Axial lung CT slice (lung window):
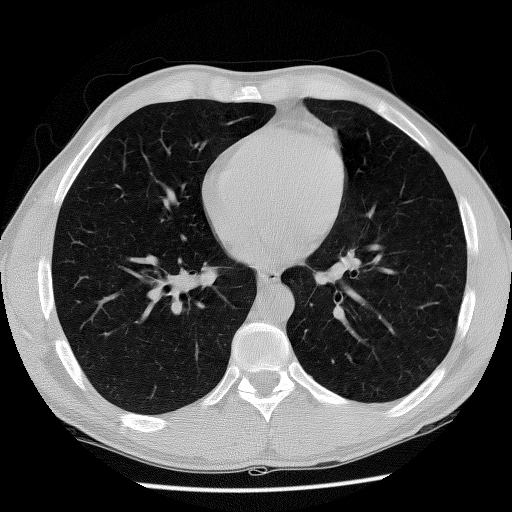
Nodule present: no